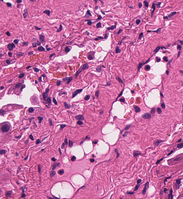
Tumor epithelial tissue: no
Tumor-associated stroma tissue: yes
Normal tissue: no